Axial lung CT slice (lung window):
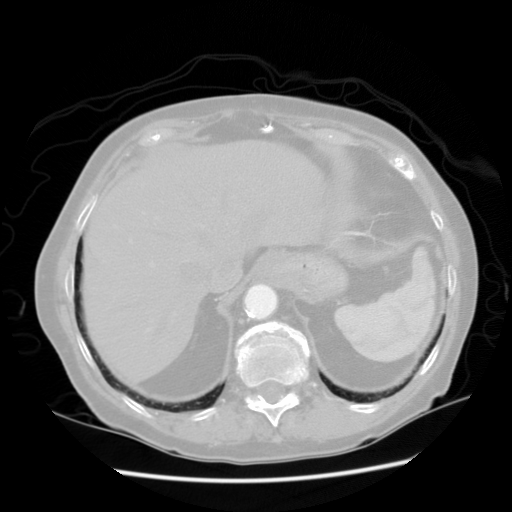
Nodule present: no